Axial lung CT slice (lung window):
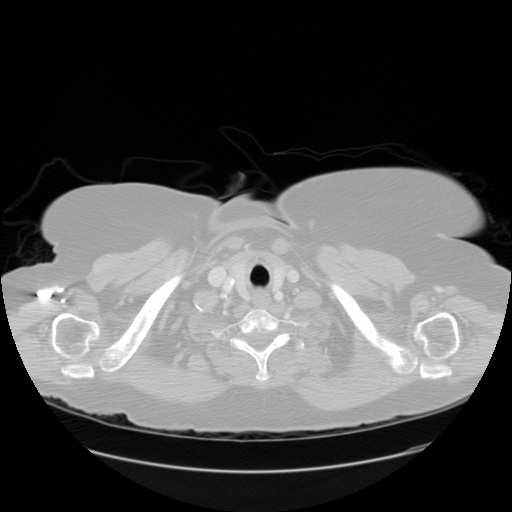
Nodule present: no